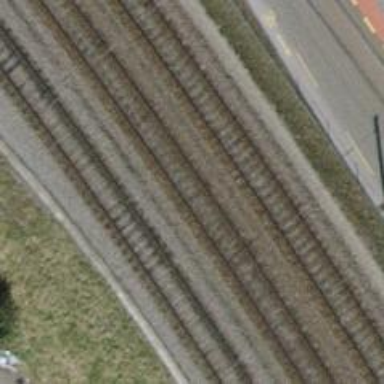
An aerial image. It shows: Single railway track with electrification through contact line.